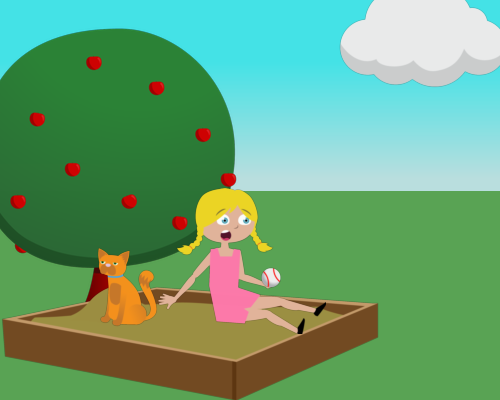
A small apple tree is on the left, with visible apples. A cat sits next to a sand mound, while a girl in the sandbox holds a baseball. A large cloud is in the sky.